Question: I have the same problem as raised in <URL>: 'ggpie' cuts off long names.
It seems the canvas (?plot area - really not sure about vernacular) is too small
How could I fix it so that long names are not cropped?
Example from GH:
'''
df <- data.frame(
group = c("Male", "Female", "Children but not teenager"),
value = c(25, 25, 50))
ggpie(df, "value", label = "group")
'''

Appreciate your help!
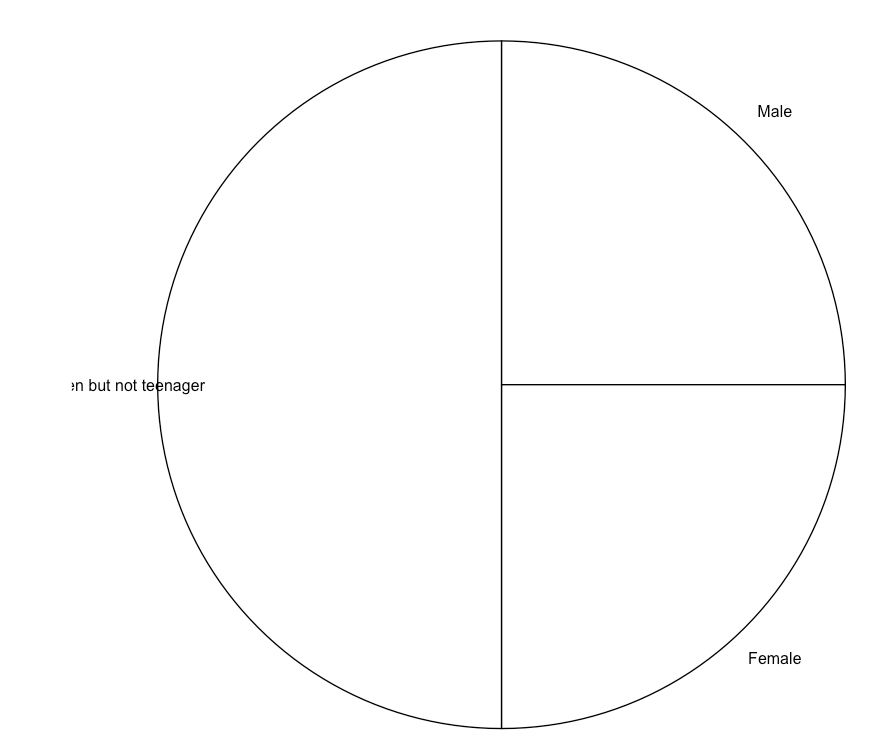
Answer: You can edit the source code of 'ggpie' directly using 'trace(ggpie, edit = TRUE)' and correcting their call to 'coord_polar()' on line 26 by adding 'clip = "off"'. This won't crop out text outside of the coordinate area.
Alternatively just copy the full source code, make this edit, and save to your own custom function to get this use across sessions.
'''
...) + coord_polar(theta = "y", start = 0, clip = "off") + .remove_axis()
'''
Then we get:
'''
ggpie(df, "value", label = "group")
'''
<URL>
Alternatively, as @rawr mentions below, you can replicate the 'coord_polar()' call to get the same results, just make sure you specify 'theta = "y"'.
'''
ggpie(df, "value", label = "group") +
coord_polar(theta = "y", clip = "off")
'''